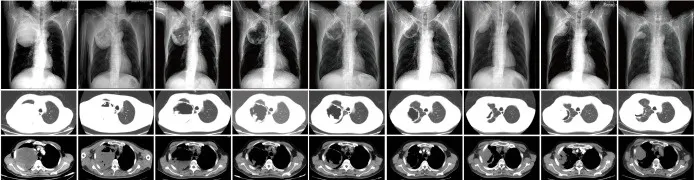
Time course of treatment and changes in the lung CT scans during treatments. Coronal and axial CT scans showed that the central necrotic area of the right upper lobe mass gradually became larger and more cavernous, and the solid cavity wall gradually became thinner. After 9 months of treatment, the right upper lobe mass began to enlarge and invade the chest wall and axilla. CT, computed tomography.
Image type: radiology (ct)